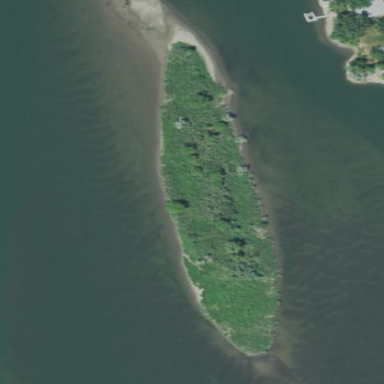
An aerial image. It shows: Islet covered with scrub vegetation.